Question: Alternating sum is defined like this :

I'm supposed to write a function which finds the maximum alternating sum with a specific length:
for example the number 43805 has alternating sums with length 3:
'''
4-3+8,
3-8+0,
8-0+5
'''
An example of the function output:'>>> altsum_digits(5**36, 12) 18'
I wrote my code but for some reason I don't get the exact result, for the number 5**36 I get the answer 20 instead of 18, Can you please tell me what should I fix in my code?
Another question: let's define nplus, nminus, nmult as the number of adds, Subtractions and multiplication the function does each run, I'm supposed to write a Mathematical expression for each one the parameters according to the inputs n and d, I'm a beginner and I have no clue how to do this, I would really appreciate any help.
Here is my code:
'''
def altsum_digits(n,d):
c = [int(l) for l in str(n)]
maxaltsum=0
tmpmax=0
for i in range(0,d):
tmpmax=tmpmax+((-1)**(i)*c[i])
it=(len(c)-d)
for i in range(1,it):
tmpmax=c[i+d-1]-(tmpmax-c[i-1])
if (tmpmax)>maxaltsum:
maxaltsum=tmpmax
print(maxaltsum)
'''
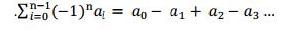
Answer: Based on simple debugging, I think your calculation of tmpmax based on previous tmpmax is incorrect, you missed a minus sign:
use 'tmpmax=-c[i+d-1]-(tmpmax-c[i-1])' instead of 'tmpmax=c[i+d-1]-(tmpmax-c[i-1])'.
Just think it through, it is logical. It is always very easy to get lost in the forest of alternating signs.